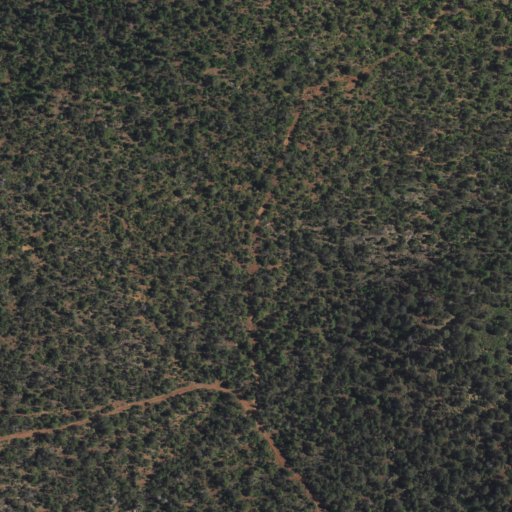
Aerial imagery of ridge(s) in New Mexico named Short Ridge containing only evergreen forest